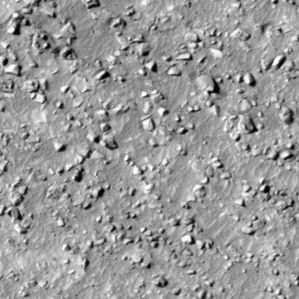
Label: non_frost